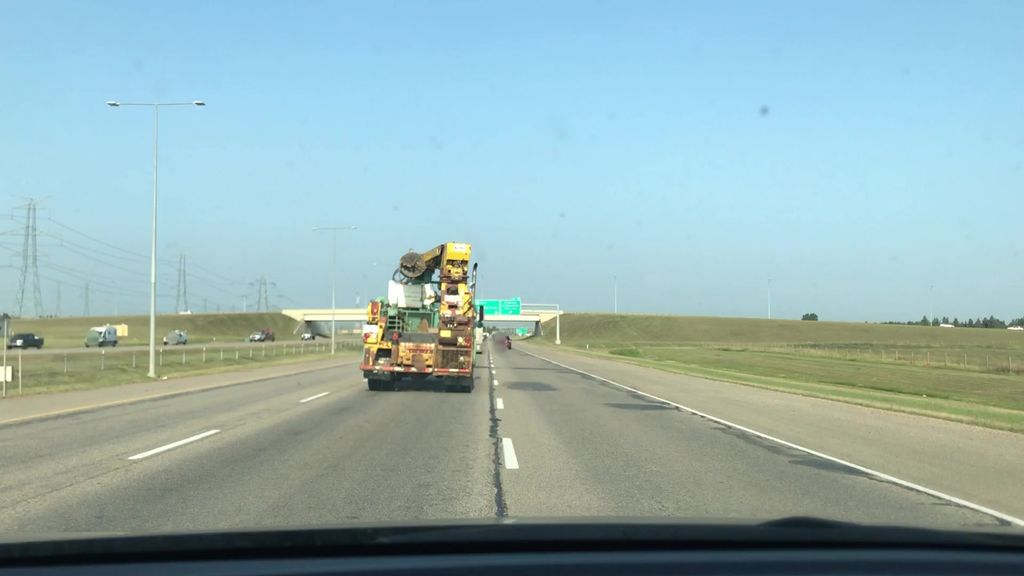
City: edmonton